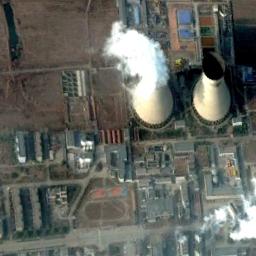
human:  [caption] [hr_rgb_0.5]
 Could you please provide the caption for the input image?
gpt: There are many buildings next to the thermal power station .

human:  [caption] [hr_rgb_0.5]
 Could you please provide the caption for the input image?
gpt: There are workshops and machinery in the thermal power station  There are two cooling towers, one steaming .

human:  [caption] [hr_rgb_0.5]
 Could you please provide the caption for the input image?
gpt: There are four thermal power stations in the picture, divided into two groups .

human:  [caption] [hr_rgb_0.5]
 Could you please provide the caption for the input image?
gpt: The thermal power station is on the grass next to some buildings with white mist above .

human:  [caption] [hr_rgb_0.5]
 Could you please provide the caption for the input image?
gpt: There are many buildings and two chimneys on the thermal power station .